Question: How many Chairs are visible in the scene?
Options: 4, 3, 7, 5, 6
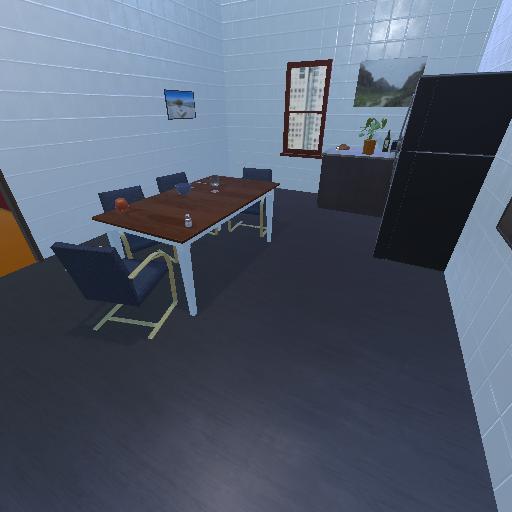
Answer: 4